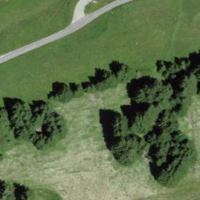
EUNIS habitat code: 25
Species observed at this site:
Odezia atrata